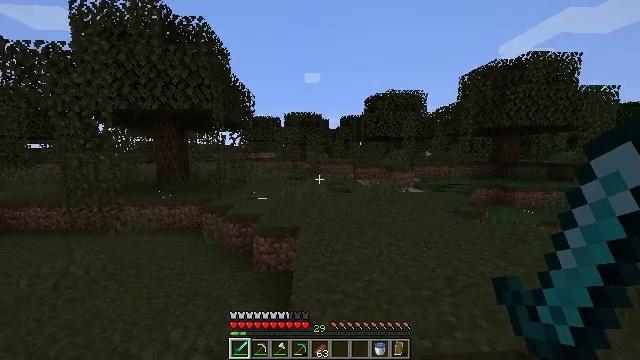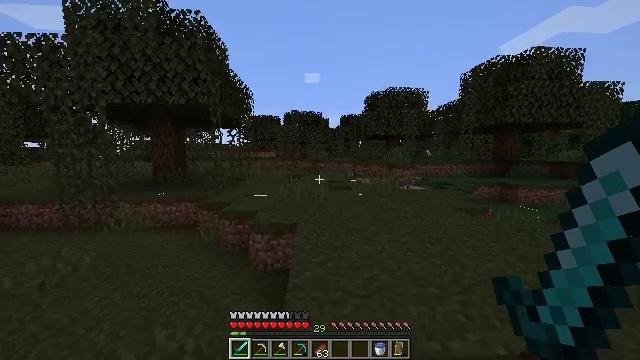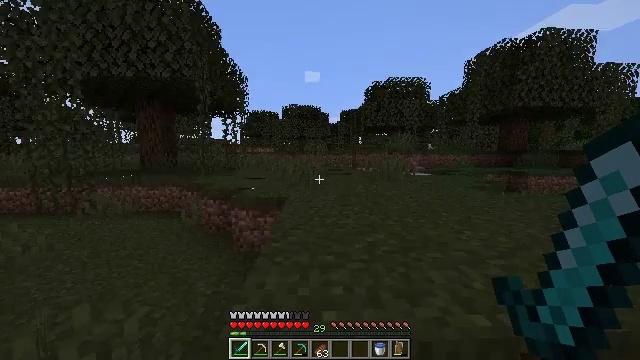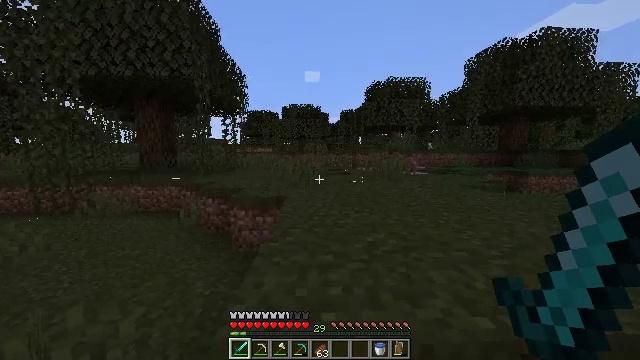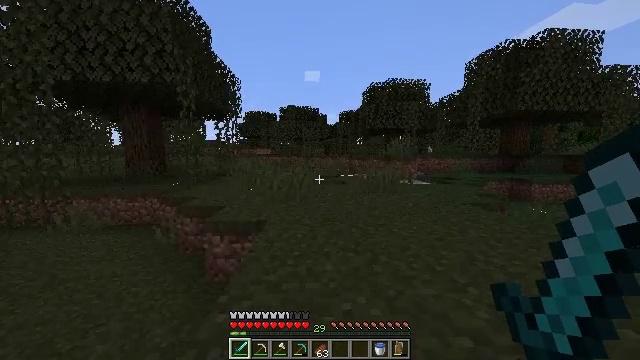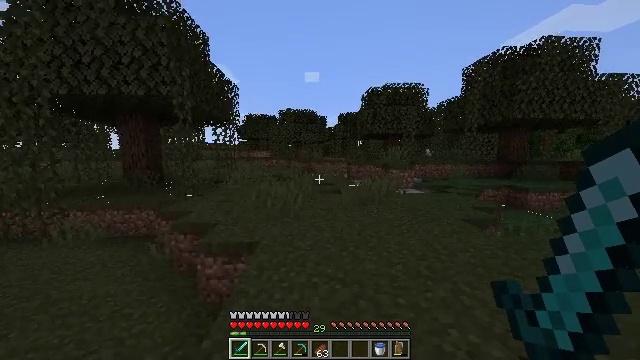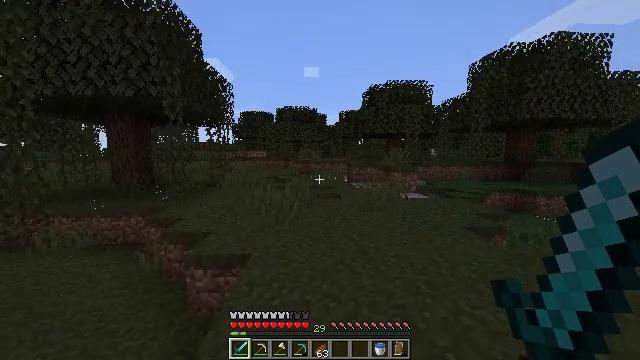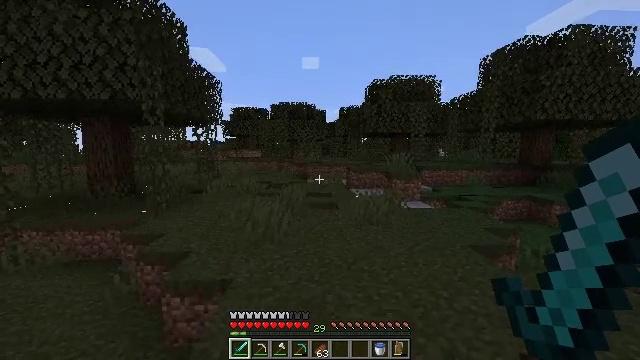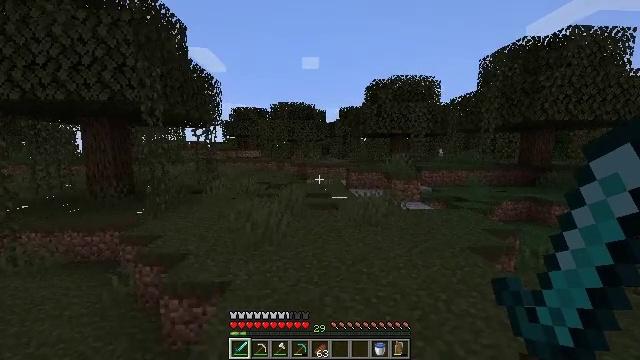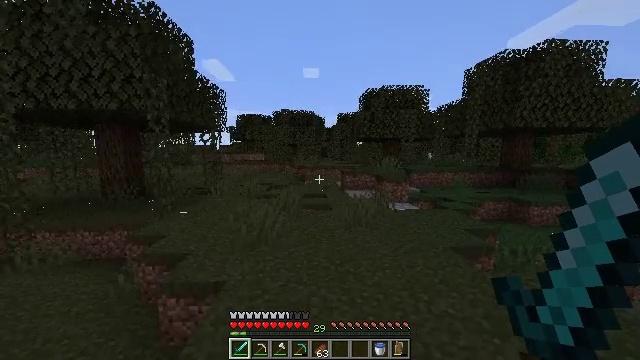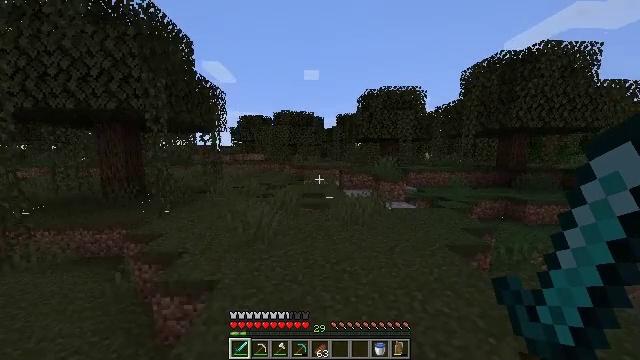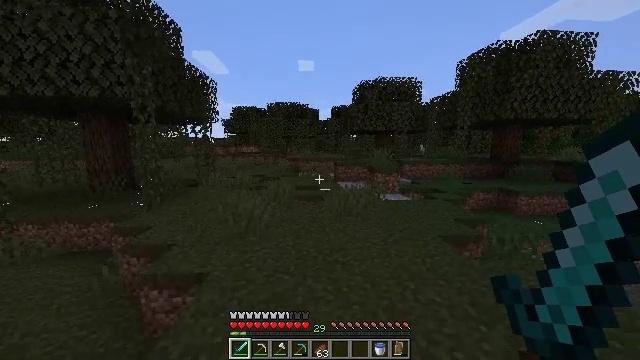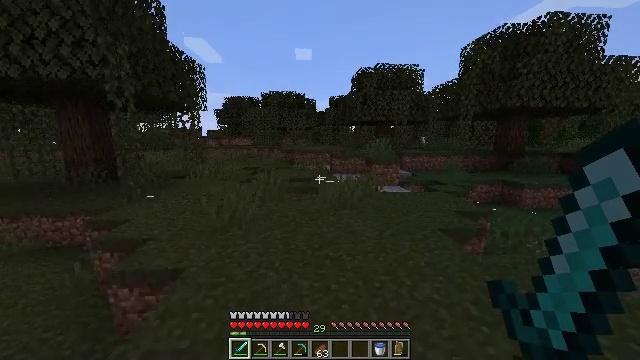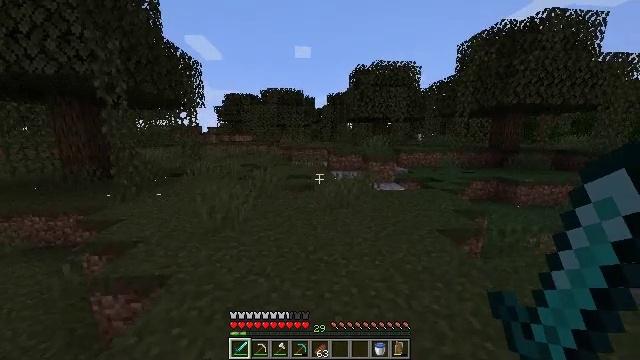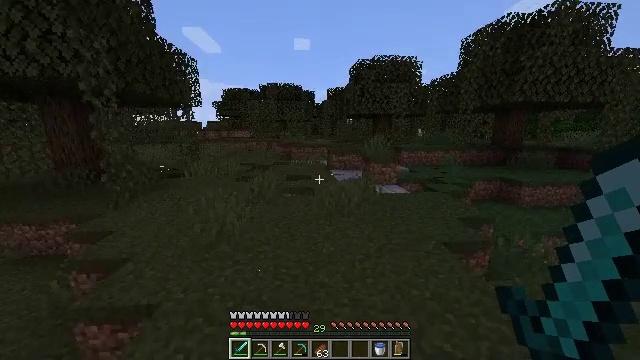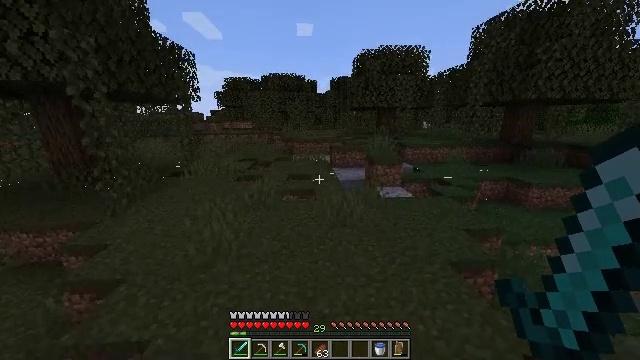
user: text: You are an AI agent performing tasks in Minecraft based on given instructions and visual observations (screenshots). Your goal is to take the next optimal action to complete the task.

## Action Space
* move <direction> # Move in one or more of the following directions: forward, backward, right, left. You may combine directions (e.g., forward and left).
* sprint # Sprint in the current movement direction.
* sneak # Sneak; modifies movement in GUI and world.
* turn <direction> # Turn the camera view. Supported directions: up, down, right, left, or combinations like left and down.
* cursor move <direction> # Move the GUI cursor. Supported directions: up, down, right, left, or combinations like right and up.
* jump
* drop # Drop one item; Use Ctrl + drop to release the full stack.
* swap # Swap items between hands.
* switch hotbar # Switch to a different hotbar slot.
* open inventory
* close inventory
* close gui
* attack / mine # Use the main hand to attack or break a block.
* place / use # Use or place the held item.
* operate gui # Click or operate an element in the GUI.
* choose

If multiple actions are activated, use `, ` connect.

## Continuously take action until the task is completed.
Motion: motion action
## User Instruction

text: Cut down the sugar cane stalks.
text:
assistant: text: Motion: move forward and move right, sprint, jump
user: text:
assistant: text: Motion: move forward and move right, sprint, jump
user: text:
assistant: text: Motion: move forward and move right, sprint, jump
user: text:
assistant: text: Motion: move forward and move right, sprint, jump
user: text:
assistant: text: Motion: move forward and move right, sprint, jump
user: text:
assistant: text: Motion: move forward and move right, sprint, jump
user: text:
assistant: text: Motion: move forward, sprint, jump
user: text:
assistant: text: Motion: move forward, sprint, jump
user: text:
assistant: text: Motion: move forward, sprint, jump
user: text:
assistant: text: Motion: move forward, sprint, jump
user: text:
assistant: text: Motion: move forward, sprint, turn right and down, jump
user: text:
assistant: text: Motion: move forward, sprint, turn down, jump
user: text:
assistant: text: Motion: move forward, sprint, turn down, jump
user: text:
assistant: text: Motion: move forward, sprint, turn down, jump
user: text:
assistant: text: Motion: move forward, sprint, turn down, jump
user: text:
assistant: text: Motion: move forward, sprint, turn down, jump
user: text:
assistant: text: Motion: move forward, sprint, jump
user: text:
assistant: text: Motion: move forward, sprint, jump
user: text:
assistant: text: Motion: move forward, sprint, jump
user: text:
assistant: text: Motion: move forward, sprint, jump
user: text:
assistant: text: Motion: move forward, sprint, turn down, jump
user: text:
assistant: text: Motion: move forward, sprint, turn down, jump
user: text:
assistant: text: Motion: move forward, sprint, turn down, jump
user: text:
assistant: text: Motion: move forward, sprint, turn down, jump
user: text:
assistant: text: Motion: move forward, sprint, turn down, jump
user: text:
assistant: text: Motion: move forward, sprint, turn down, jump
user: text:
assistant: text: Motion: move forward, sprint, turn down, jump
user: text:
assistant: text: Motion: move forward, sprint, jump
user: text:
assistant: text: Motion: move forward, sprint, turn down, jump
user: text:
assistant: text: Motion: move forward, sprint, turn down, jump